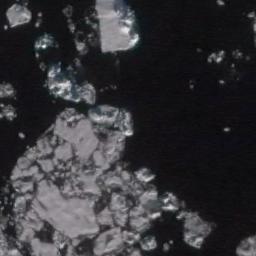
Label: sea_ice